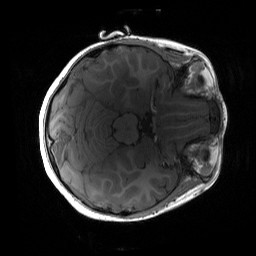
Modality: T1w
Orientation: axial
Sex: female
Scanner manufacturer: siemens
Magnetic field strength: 3 T
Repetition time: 1.9 s
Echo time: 0.00243 s